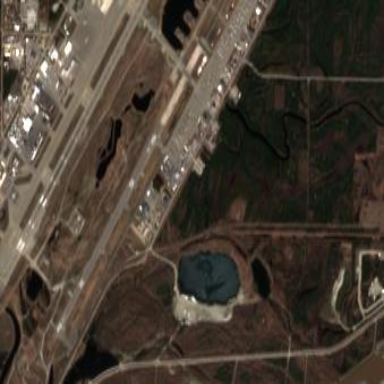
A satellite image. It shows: Apron at the airport.